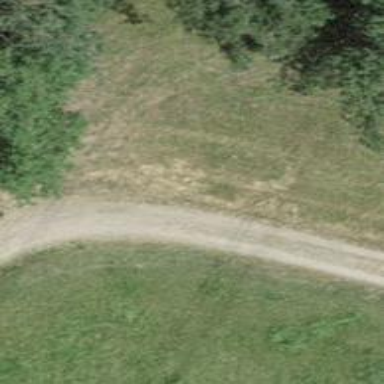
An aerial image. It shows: Gravel track with grade 3 tracktype.